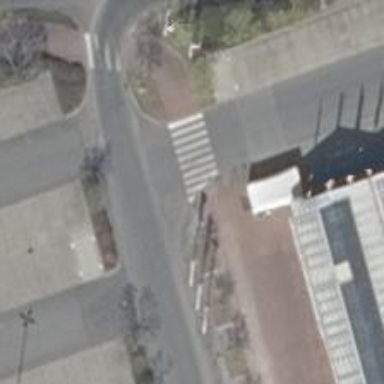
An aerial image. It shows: Uncontrolled zebra crossing on the road.